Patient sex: F
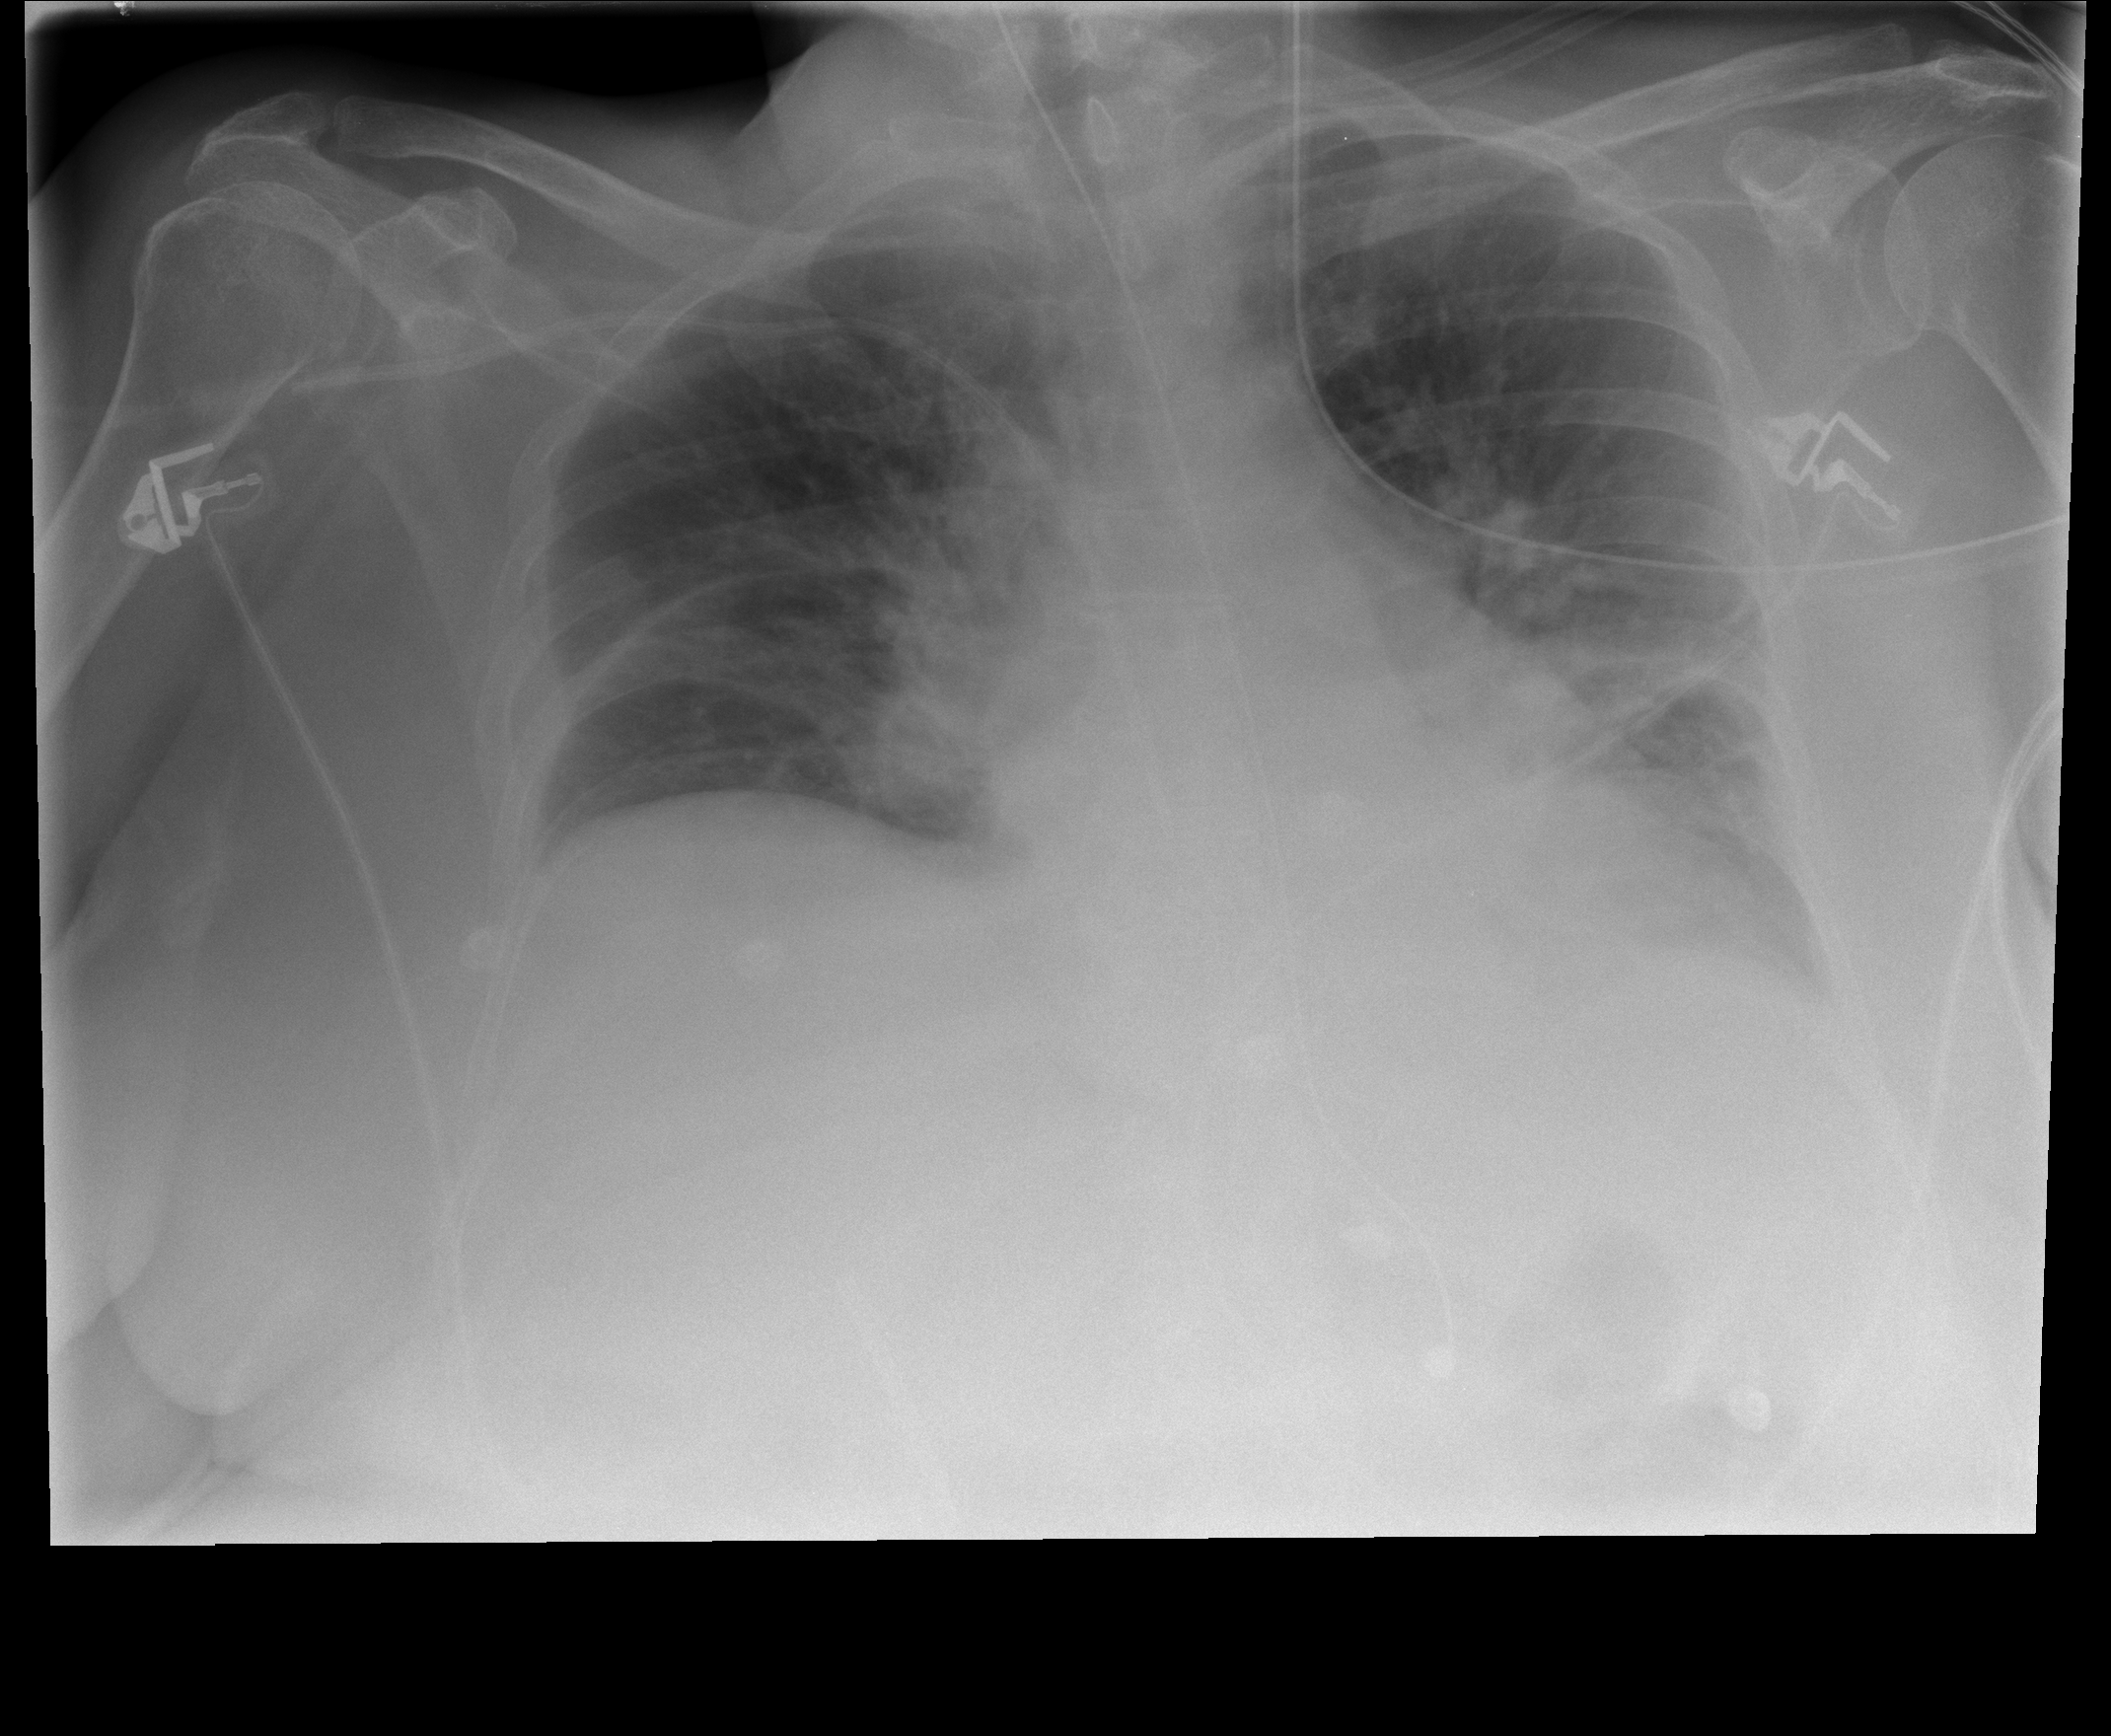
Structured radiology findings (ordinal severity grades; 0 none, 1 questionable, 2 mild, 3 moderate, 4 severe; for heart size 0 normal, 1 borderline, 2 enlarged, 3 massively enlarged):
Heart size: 2
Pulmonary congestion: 2
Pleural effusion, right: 0
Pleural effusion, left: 2
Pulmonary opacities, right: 1
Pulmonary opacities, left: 1
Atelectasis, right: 2
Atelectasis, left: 2